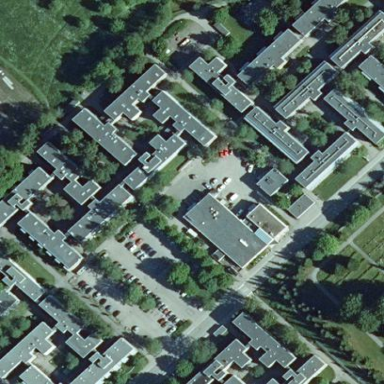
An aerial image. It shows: University campus in residential area.